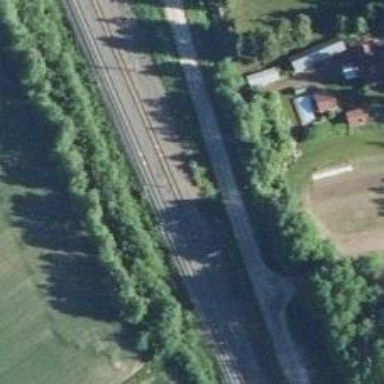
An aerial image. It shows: Railway with continuous electrified contact lines.